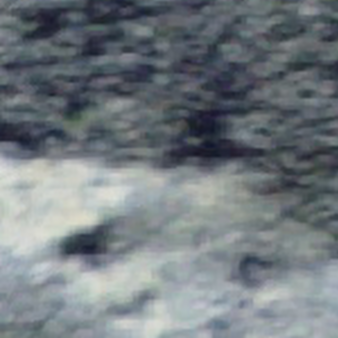
Label: other